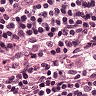
Metastatic tissue present: no